Question: How to CornerRadius for 1, 2 or 3 Corners of the Frame on UWP with Xamarin Forms ?
Example:
Example Custom CornerRadius for Frame

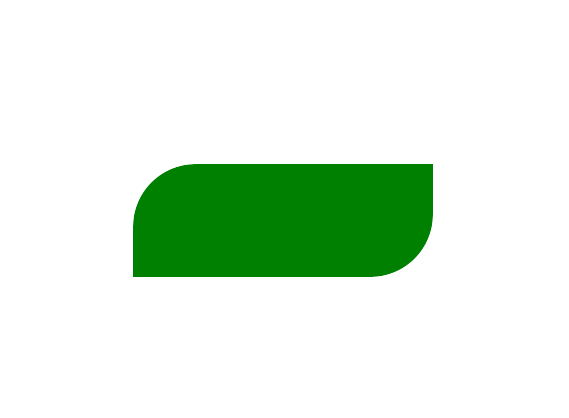
Answer: '''
// Here is my code to custom and that works fine
//In PCL, I created CustomFrame class:
public class CustomFrame : Frame
{
}
// In UWP, I created MyFrameRenderer class:
[assembly: ExportRenderer(typeof(CustomFrame), typeof(MyFrameRenderer))]
namespace DeliveryApp.UWP \* Your namespace * {
public class MyFrameRenderer : FrameRenderer
{
protected override void OnElementChanged(ElementChangedEventArgs<Frame> e)
{
base.OnElementChanged(e);
if (Control != null)
{
Control.CornerRadius = new Windows.UI.Xaml.CornerRadius(50, 0, 50, 0);
}
}
}
}
//Then I use MyFrameRenderer in xaml file: <. .
xmlns:local="clr-namespace:DeliveryApp.Helper;assembly=DeliveryApp" />
<local:CustomFrame />
'''